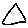
Label: triangle